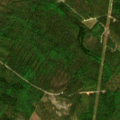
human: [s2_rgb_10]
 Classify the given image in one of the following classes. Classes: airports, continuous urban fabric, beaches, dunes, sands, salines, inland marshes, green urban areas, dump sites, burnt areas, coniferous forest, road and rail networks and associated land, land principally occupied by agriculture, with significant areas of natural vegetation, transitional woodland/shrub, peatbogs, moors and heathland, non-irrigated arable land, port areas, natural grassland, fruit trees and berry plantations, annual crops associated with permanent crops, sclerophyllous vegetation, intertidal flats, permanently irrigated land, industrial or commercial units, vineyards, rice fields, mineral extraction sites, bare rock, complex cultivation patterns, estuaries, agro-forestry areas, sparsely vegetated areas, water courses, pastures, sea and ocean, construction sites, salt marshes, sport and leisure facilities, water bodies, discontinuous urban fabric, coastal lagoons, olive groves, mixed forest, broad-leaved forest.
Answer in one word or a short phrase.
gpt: coniferous forest, mixed forest, transitional woodland/shrub